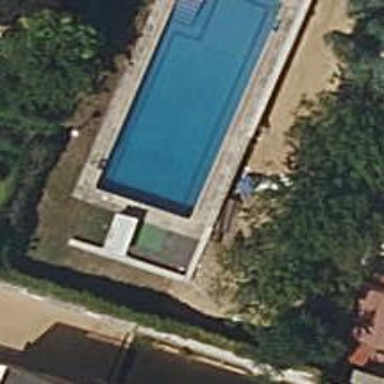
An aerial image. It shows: Swimming pool located in leisure land.